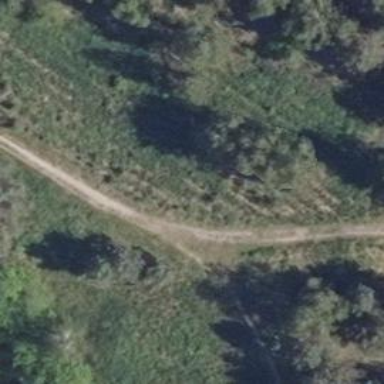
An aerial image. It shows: Sandy track with grade 4 tracktype.